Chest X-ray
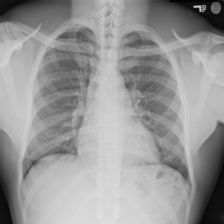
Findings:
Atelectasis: negative
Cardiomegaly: negative
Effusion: negative
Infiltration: positive
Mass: negative
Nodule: negative
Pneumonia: negative
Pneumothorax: negative
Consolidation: negative
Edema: negative
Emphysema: negative
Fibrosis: negative
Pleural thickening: negative
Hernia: negative